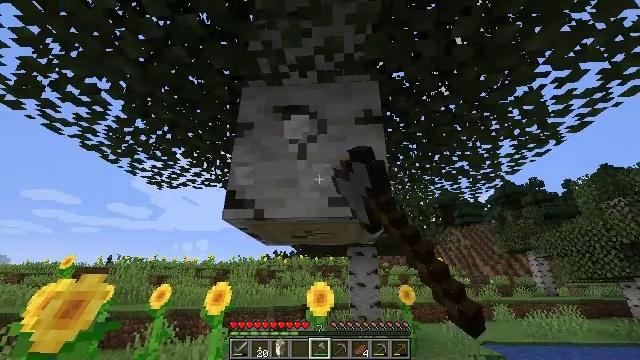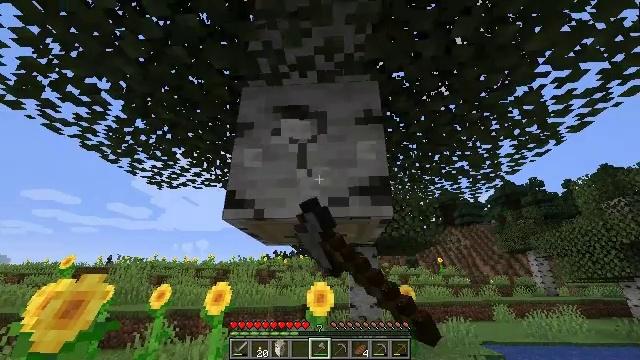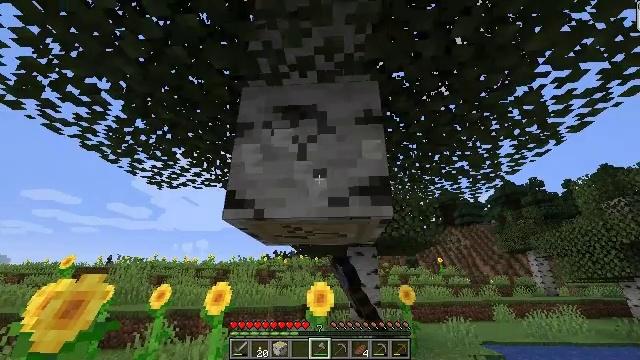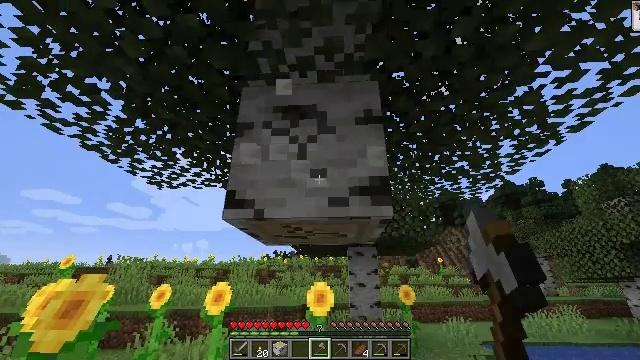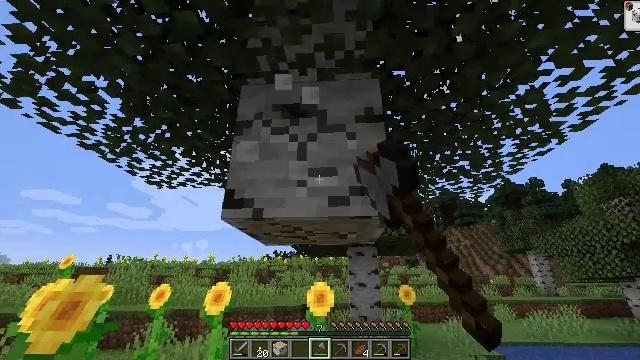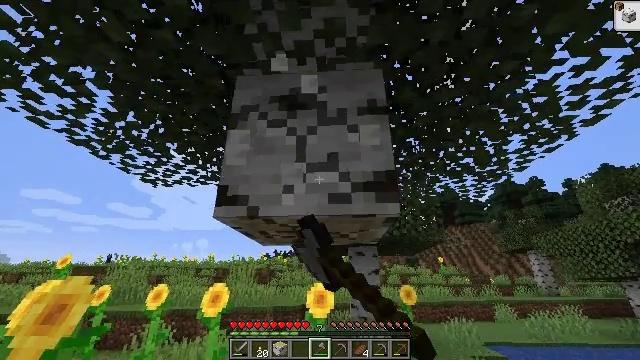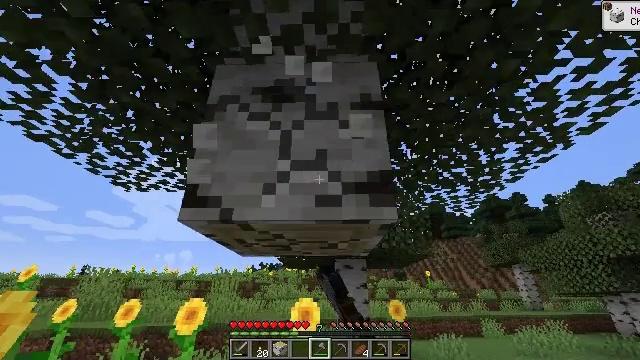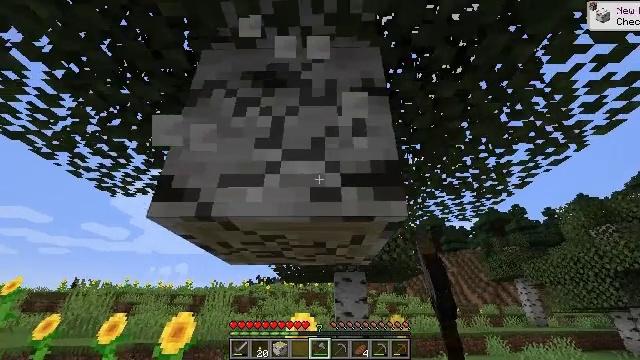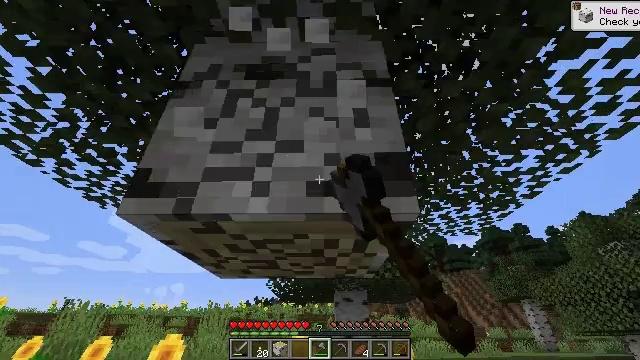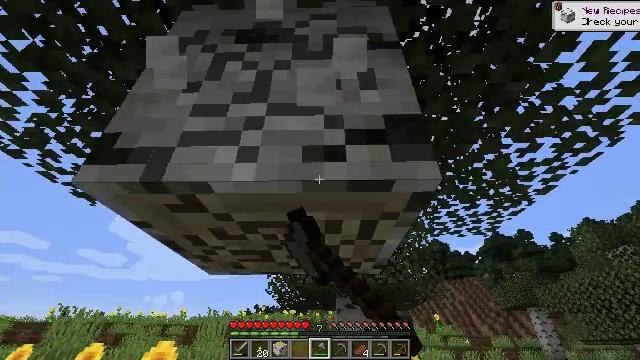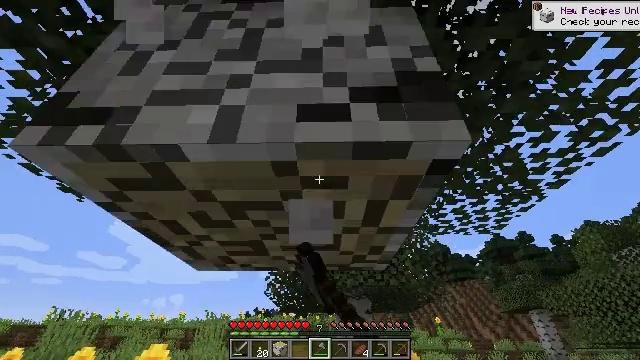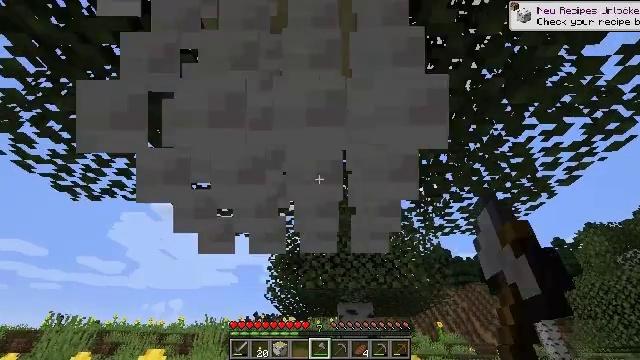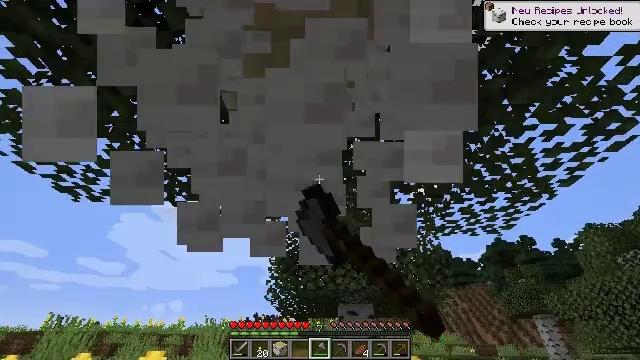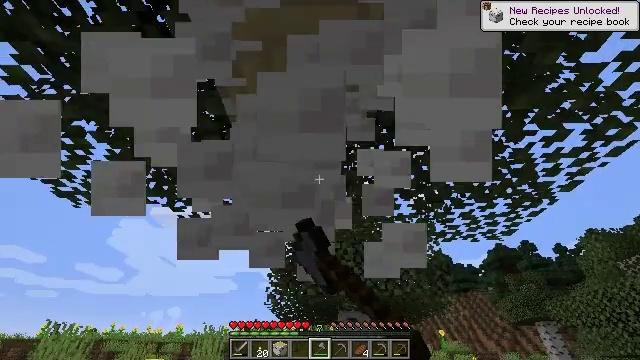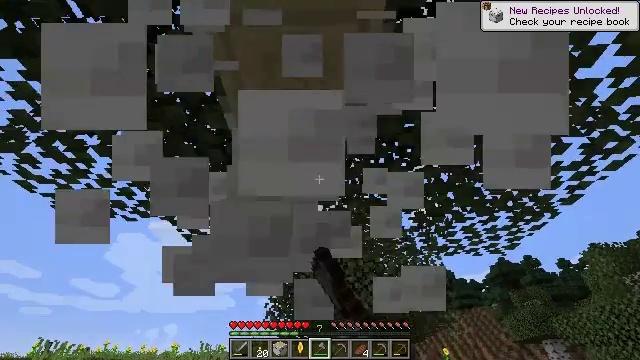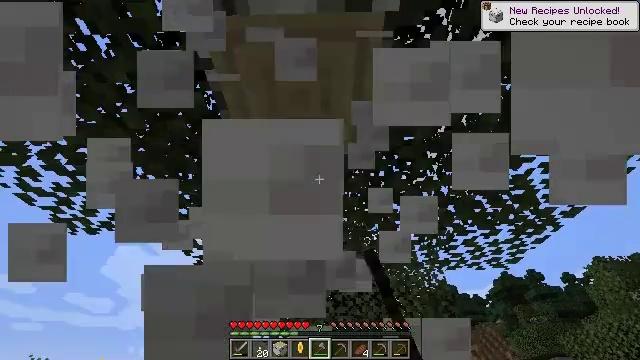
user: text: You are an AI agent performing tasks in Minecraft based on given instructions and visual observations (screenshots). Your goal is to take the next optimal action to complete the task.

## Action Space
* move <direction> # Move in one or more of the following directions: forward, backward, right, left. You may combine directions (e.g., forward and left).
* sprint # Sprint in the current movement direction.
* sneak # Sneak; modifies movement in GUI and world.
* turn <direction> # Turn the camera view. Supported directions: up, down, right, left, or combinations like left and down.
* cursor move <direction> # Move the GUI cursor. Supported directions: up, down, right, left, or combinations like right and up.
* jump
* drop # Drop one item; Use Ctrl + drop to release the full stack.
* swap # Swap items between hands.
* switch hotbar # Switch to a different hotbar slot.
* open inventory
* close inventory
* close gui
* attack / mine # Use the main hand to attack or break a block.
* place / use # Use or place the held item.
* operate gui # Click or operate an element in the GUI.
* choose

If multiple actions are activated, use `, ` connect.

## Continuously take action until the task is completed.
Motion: motion action
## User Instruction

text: Break the birch log in the forest.
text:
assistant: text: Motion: attack / mine
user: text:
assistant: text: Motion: attack / mine
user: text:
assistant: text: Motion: attack / mine
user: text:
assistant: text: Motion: move forward, attack / mine
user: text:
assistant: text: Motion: move forward, attack / mine
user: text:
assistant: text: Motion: move forward, turn right and up, attack / mine
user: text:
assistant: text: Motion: move forward, turn up, attack / mine
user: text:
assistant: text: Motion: move forward, turn up, attack / mine
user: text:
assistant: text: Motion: move forward, turn up, attack / mine
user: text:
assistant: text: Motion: move forward, attack / mine
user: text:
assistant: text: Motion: attack / mine
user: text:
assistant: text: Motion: attack / mine
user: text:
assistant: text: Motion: turn up, attack / mine
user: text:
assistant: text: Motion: turn up, attack / mine
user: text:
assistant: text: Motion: turn up, attack / mine
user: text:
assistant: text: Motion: turn up, attack / mine
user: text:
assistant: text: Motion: attack / mine
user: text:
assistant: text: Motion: turn up, attack / mine
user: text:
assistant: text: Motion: turn up, attack / mine
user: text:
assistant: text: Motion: turn up, attack / mine
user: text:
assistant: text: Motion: turn up, attack / mine
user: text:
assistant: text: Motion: turn up, attack / mine
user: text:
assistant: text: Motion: turn up, attack / mine
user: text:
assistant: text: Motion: attack / mine
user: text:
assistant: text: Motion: attack / mine
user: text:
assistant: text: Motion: attack / mine
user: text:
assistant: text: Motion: attack / mine
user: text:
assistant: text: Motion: attack / mine
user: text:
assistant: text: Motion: attack / mine
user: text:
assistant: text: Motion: attack / mine